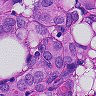
Metastatic tissue present: yes